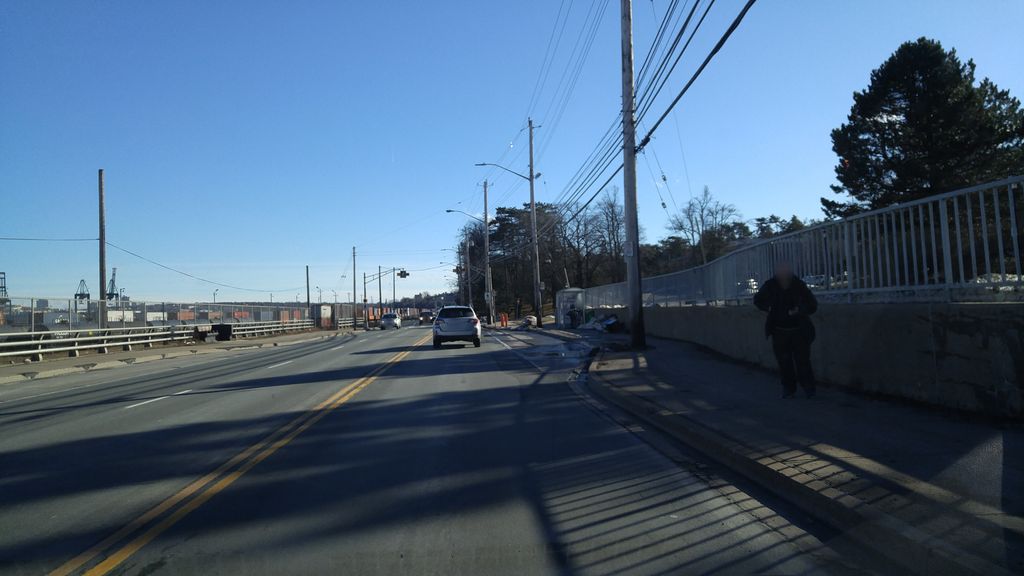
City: halifax